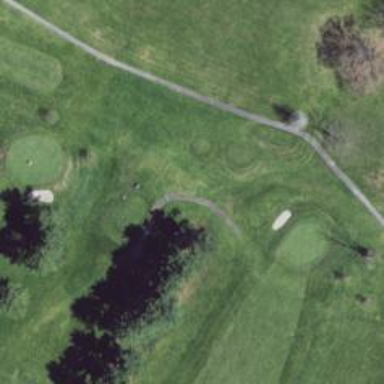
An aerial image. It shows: Pathway for golfing.